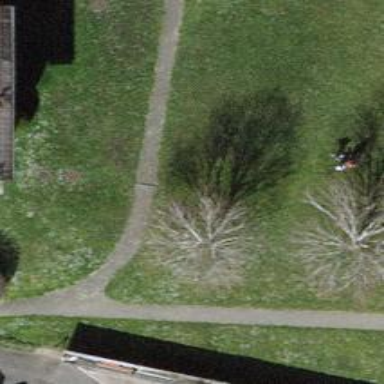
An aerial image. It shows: Path made of paving stones.